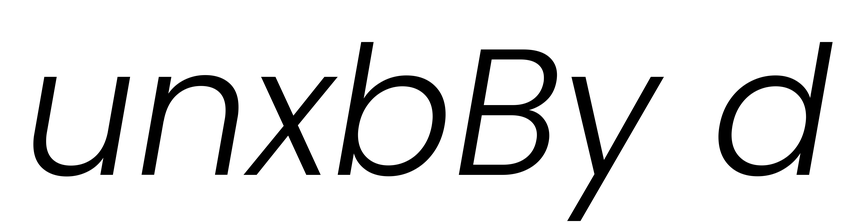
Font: Poppins-LightItalic